Question: I need to compare each cell of the column "Chef" to each cell of the column "nom", so that I can find the right "matricule" and store it in "matt",
I have tried this this VBA code:
'''
Sub compare()
Dim p As Integer
Dim q As Integer
Dim Nom As String
Dim Nomchercher As String
Dim Matr As String
p = 0
q = 0
For j = 1 To 10
p = p + 1
Cells.Find("Chef").Select
ActiveCell.Range("a1").Offset(p, 0).Activate
ActiveCell.Select
AdresseTexte1 = ActiveCell.Address(0, 0)
Nomchercher = Range(AdresseTexte1)
For i = 1 To 10
q = q + 1
Cells.Find("Nom").Select
ActiveCell.Range("a1").Offset(q, 0).Activate
AdresseTexte2 = ActiveCell.Address(0, 0)
Nom = UCase(Range(AdresseTexte2))
Cells.Find("Matricule").Select
ActiveCell.Range("a1").Offset(q, 0).Activate
AdresseTexte3 = ActiveCell.Address(0, 0)
Matr = UCase(Range(AdresseTexte3))
Cells.Find("Matt").Select
ActiveCell.Range("a1").Offset(p, 0).Activate
Temps = InStr(1, UCase(Nom), UCase(Nomchercher), vbTextCompare)
If Temps <> 0 Then
ActiveCell.Value = Matr
End If
Next i
q = 0
Next j
End Sub
'''
But it gives me this result:

I don't know why it shows "48", Any help?
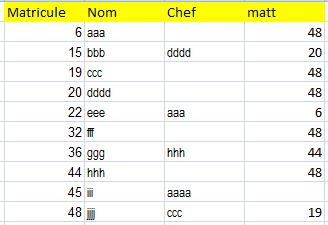
Answer: Problem is in 'InStr' Function -> <URL>
'Temps = InStr(1, UCase(Nom), UCase(Nomchercher), vbTextCompare)'
You search 'UCase(Nomchercher)' in 'UCase(Nom)'
You always find 'Nom = ""' in all data in column 'Nomchercher'
This will works better:
'Temps = InStr(1, UCase(Nomchercher), UCase(Nom), vbTextCompare)'
Edit: (faster compare)
'''
Sub FasterCompare()
Dim ColMatricule As Integer
Dim ColNom As Integer
Dim ColChef As Integer
Dim ColMatt As Integer
Dim LastRow As Long
ScreenUpdating = False
'find column name
ColMatricule = Cells.Find("Matricule").Column
ColNom = Cells.Find("Nom").Column
ColChef = Cells.Find("Chef").Column
ColMatt = Cells.Find("matt").Column
'find last row of data
LastRow = Cells.Find("*", searchorder:=xlByRows, searchdirection:=xlPrevious).Row
For j = 2 To LastRow 'chef
If Cells(j, ColChef) <> vbNullString Then 'if chef is null then dont search nom
For i = 2 To LastRow 'nom
If Cells(j, ColChef) = Cells(i, ColNom) Then
Cells(j, ColMatt) = Cells(i, ColMatricule)
Exit For
End If
Next i
End If
Next j
ScreenUpdating = True
End Sub
'''